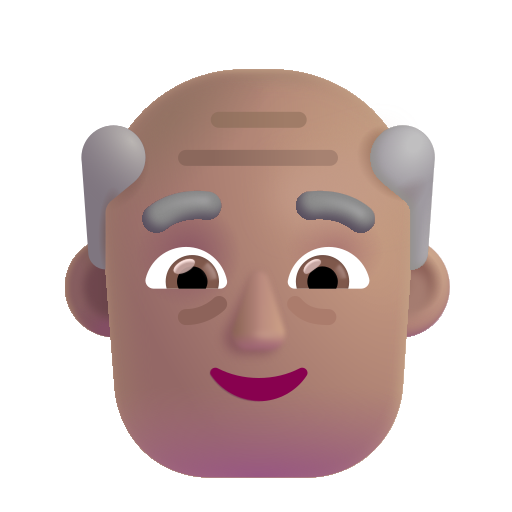
old man color